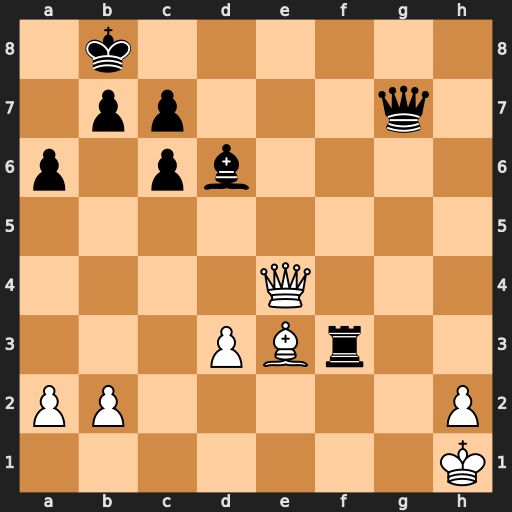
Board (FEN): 1k6/1pp3q1/p1pb4/8/4Q3/3PBr2/PP5P/7K
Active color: w
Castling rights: -
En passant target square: -
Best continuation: Qe8#